Question: 1. I want to display only the data where the RequestStatus_hod is IN PROCESS
2. But the query seems to display all of the data by ignoring the where clause
3. As you can see, I've tried to repeat WHERE RequestStatus_hod = 'IN PROCESS' but it just displays as NULL
4. I've tried to use the temporary column RequestStatus_hods and received an invalid column error
SQL statement:
'''
SELECT DISTINCT
A.RequestNumber, A.EmployeeId,
STUFF((SELECT ', ' + CAST(B.RequestDetailsId AS VARCHAR(255))
FROM [dbo].[REQUISITION] C
JOIN [dbo].[REQUISITION_DETAILS] B ON C.RequestDetailsId = B.RequestDetailsId
WHERE C.RequestNumber = A.RequestNumber AND C.EmployeeId = A.EmployeeId -- AND RequestStatus_hod = 'IN PROCESS'
FOR XML PATH ('')), 1, 2, '') AS RequestDetailIds,
STUFF((SELECT ', ' + CAST(B.StockId AS VARCHAR(255))
FROM [dbo].[REQUISITION] C
JOIN [dbo].[REQUISITION_DETAILS] B ON C.RequestDetailsId = B.RequestDetailsId
JOIN [dbo].[STOCK] F ON F.StockId = B.StockId
WHERE C.RequestNumber = A.RequestNumber AND C.EmployeeId = A.EmployeeId -- AND RequestStatus_hod = 'IN PROCESS'
FOR XML PATH ('')), 1, 2, '') AS StockIds,
STUFF((SELECT ', ' + CAST(B.RequestQuantity AS VARCHAR(255))
FROM [dbo].[REQUISITION] C
JOIN [dbo].[REQUISITION_DETAILS] B ON C.RequestDetailsId = B.RequestDetailsId
WHERE C.RequestNumber = A.RequestNumber AND C.EmployeeId = A.EmployeeId -- AND RequestStatus_hod = 'IN PROCESS'
FOR XML PATH ('')), 1, 2, '') AS RequestQuantity,
STUFF((SELECT ', ' + G.ItemName
FROM [dbo].[REQUISITION] C
JOIN [dbo].[REQUISITION_DETAILS] B ON C.RequestDetailsId = B.RequestDetailsId
JOIN [dbo].[STOCK] F ON F.StockId = B.StockId
JOIN [dbo].[ITEM_MASTER] G ON F.ItemId = G.ItemId
WHERE C.RequestNumber = A.RequestNumber AND C.EmployeeId = A.EmployeeId -- AND RequestStatus_hod = 'IN PROCESS'
FOR XML PATH ('')), 1, 2, '') AS ItemNames,
STUFF((SELECT ', ' + CAST(F.StockQuantity AS VARCHAR(255))
FROM [dbo].[REQUISITION] C
JOIN [dbo].[REQUISITION_DETAILS] B ON C.RequestDetailsId = B.RequestDetailsId
JOIN [dbo].[STOCK] F ON F.StockId = B.StockId
WHERE C.RequestNumber = A.RequestNumber AND C.EmployeeId = A.EmployeeId -- AND RequestStatus_hod = 'IN PROCESS'
FOR XML PATH ('')), 1, 2, '') AS AvailableQuantity,
STUFF((SELECT ', ' + B.RequestStatus_hod
FROM [dbo].[REQUISITION] C
JOIN [dbo].[REQUISITION_DETAILS] B ON C.RequestDetailsId = B.RequestDetailsId
WHERE C.RequestNumber = A.RequestNumber AND C.EmployeeId = A.EmployeeId -- AND RequestStatus_hod = 'IN PROCESS'
FOR XML PATH ('')), 1, 2, '') AS RequestStatus_hods -- Temporary Column --
FROM
[dbo].[REQUISITION] A
JOIN
[dbo].[USER] D ON D.EmployeeId = A.EmployeeId
JOIN
[dbo].[REQUISITION_DETAILS] E ON E.EmployeeId = D.EmployeeId
WHERE
RequestStatus_hods = 'IN PROCESS' -- Col RequestStatus_hod FROM table REQUISITION_DETAILS --
'''

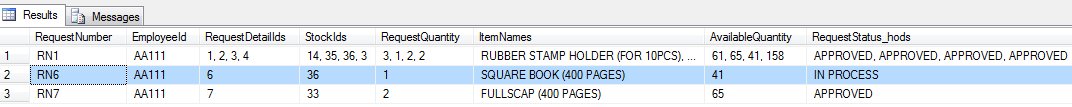
Answer: One solution is to repeat the definition for your temporary column inside the 'WHERE' clause. SQL Server doesn't support using an alias inside a 'WHERE' directly, but it is still smart enough (in most cases) to figure out that the expression does not need to be evaluated twice. So, instead of writing 'RequestStatus_hod = 'IN PROCESS'' inside your 'WHERE', just copy and paste the actual definition of the column in place of where it says 'RequestStatus_hods'.
, an even better choice might be to extract your column into an 'APPLY' clause. This way, you know for sure that it won't be run twice.
For example:
'''
SELECT DISTINCT
A.RequestNumber, A.EmployeeId,
STUFF((SELECT ', ' + CAST(B.RequestDetailsId AS VARCHAR(255))
FROM [dbo].[REQUISITION] C
JOIN [dbo].[REQUISITION_DETAILS] B ON C.RequestDetailsId = B.RequestDetailsId
WHERE C.RequestNumber = A.RequestNumber AND C.EmployeeId = A.EmployeeId -- AND RequestStatus_hod = 'IN PROCESS'
FOR XML PATH ('')), 1, 2, '') AS RequestDetailIds,
STUFF((SELECT ', ' + CAST(B.StockId AS VARCHAR(255))
FROM [dbo].[REQUISITION] C
JOIN [dbo].[REQUISITION_DETAILS] B ON C.RequestDetailsId = B.RequestDetailsId
JOIN [dbo].[STOCK] F ON F.StockId = B.StockId
WHERE C.RequestNumber = A.RequestNumber AND C.EmployeeId = A.EmployeeId -- AND RequestStatus_hod = 'IN PROCESS'
FOR XML PATH ('')), 1, 2, '') AS StockIds,
STUFF((SELECT ', ' + CAST(B.RequestQuantity AS VARCHAR(255))
FROM [dbo].[REQUISITION] C
JOIN [dbo].[REQUISITION_DETAILS] B ON C.RequestDetailsId = B.RequestDetailsId
WHERE C.RequestNumber = A.RequestNumber AND C.EmployeeId = A.EmployeeId -- AND RequestStatus_hod = 'IN PROCESS'
FOR XML PATH ('')), 1, 2, '') AS RequestQuantity,
STUFF((SELECT ', ' + G.ItemName
FROM [dbo].[REQUISITION] C
JOIN [dbo].[REQUISITION_DETAILS] B ON C.RequestDetailsId = B.RequestDetailsId
JOIN [dbo].[STOCK] F ON F.StockId = B.StockId
JOIN [dbo].[ITEM_MASTER] G ON F.ItemId = G.ItemId
WHERE C.RequestNumber = A.RequestNumber AND C.EmployeeId = A.EmployeeId -- AND RequestStatus_hod = 'IN PROCESS'
FOR XML PATH ('')), 1, 2, '') AS ItemNames,
STUFF((SELECT ', ' + CAST(F.StockQuantity AS VARCHAR(255))
FROM [dbo].[REQUISITION] C
JOIN [dbo].[REQUISITION_DETAILS] B ON C.RequestDetailsId = B.RequestDetailsId
JOIN [dbo].[STOCK] F ON F.StockId = B.StockId
WHERE C.RequestNumber = A.RequestNumber AND C.EmployeeId = A.EmployeeId -- AND RequestStatus_hod = 'IN PROCESS'
FOR XML PATH ('')), 1, 2, '') AS AvailableQuantity,
xx.RequestStatus_hods -- Temporary Column --
FROM
[dbo].[REQUISITION] A
JOIN
[dbo].[USER] D ON D.EmployeeId = A.EmployeeId
JOIN
[dbo].[REQUISITION_DETAILS] E ON E.EmployeeId = D.EmployeeId
CROSS APPLY
(SELECT STUFF((SELECT ', ' + B.RequestStatus_hod
FROM [dbo].[REQUISITION] C
JOIN [dbo].[REQUISITION_DETAILS] B ON C.RequestDetailsId = B.RequestDetailsId
WHERE C.RequestNumber = A.RequestNumber AND C.EmployeeId = A.EmployeeId
FOR XML PATH ('')), 1, 2, '') as RequestStatus_hods) xx
WHERE
xx.RequestStatus_hods = 'IN PROCESS' -- Col RequestStatus_hod FROM table REQUISITION_DETAILS --
'''